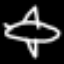
Label: airplane